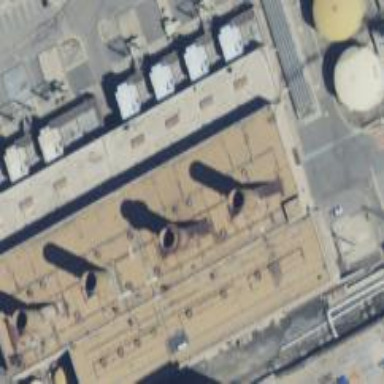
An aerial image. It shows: Gas turbine generator.